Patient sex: M
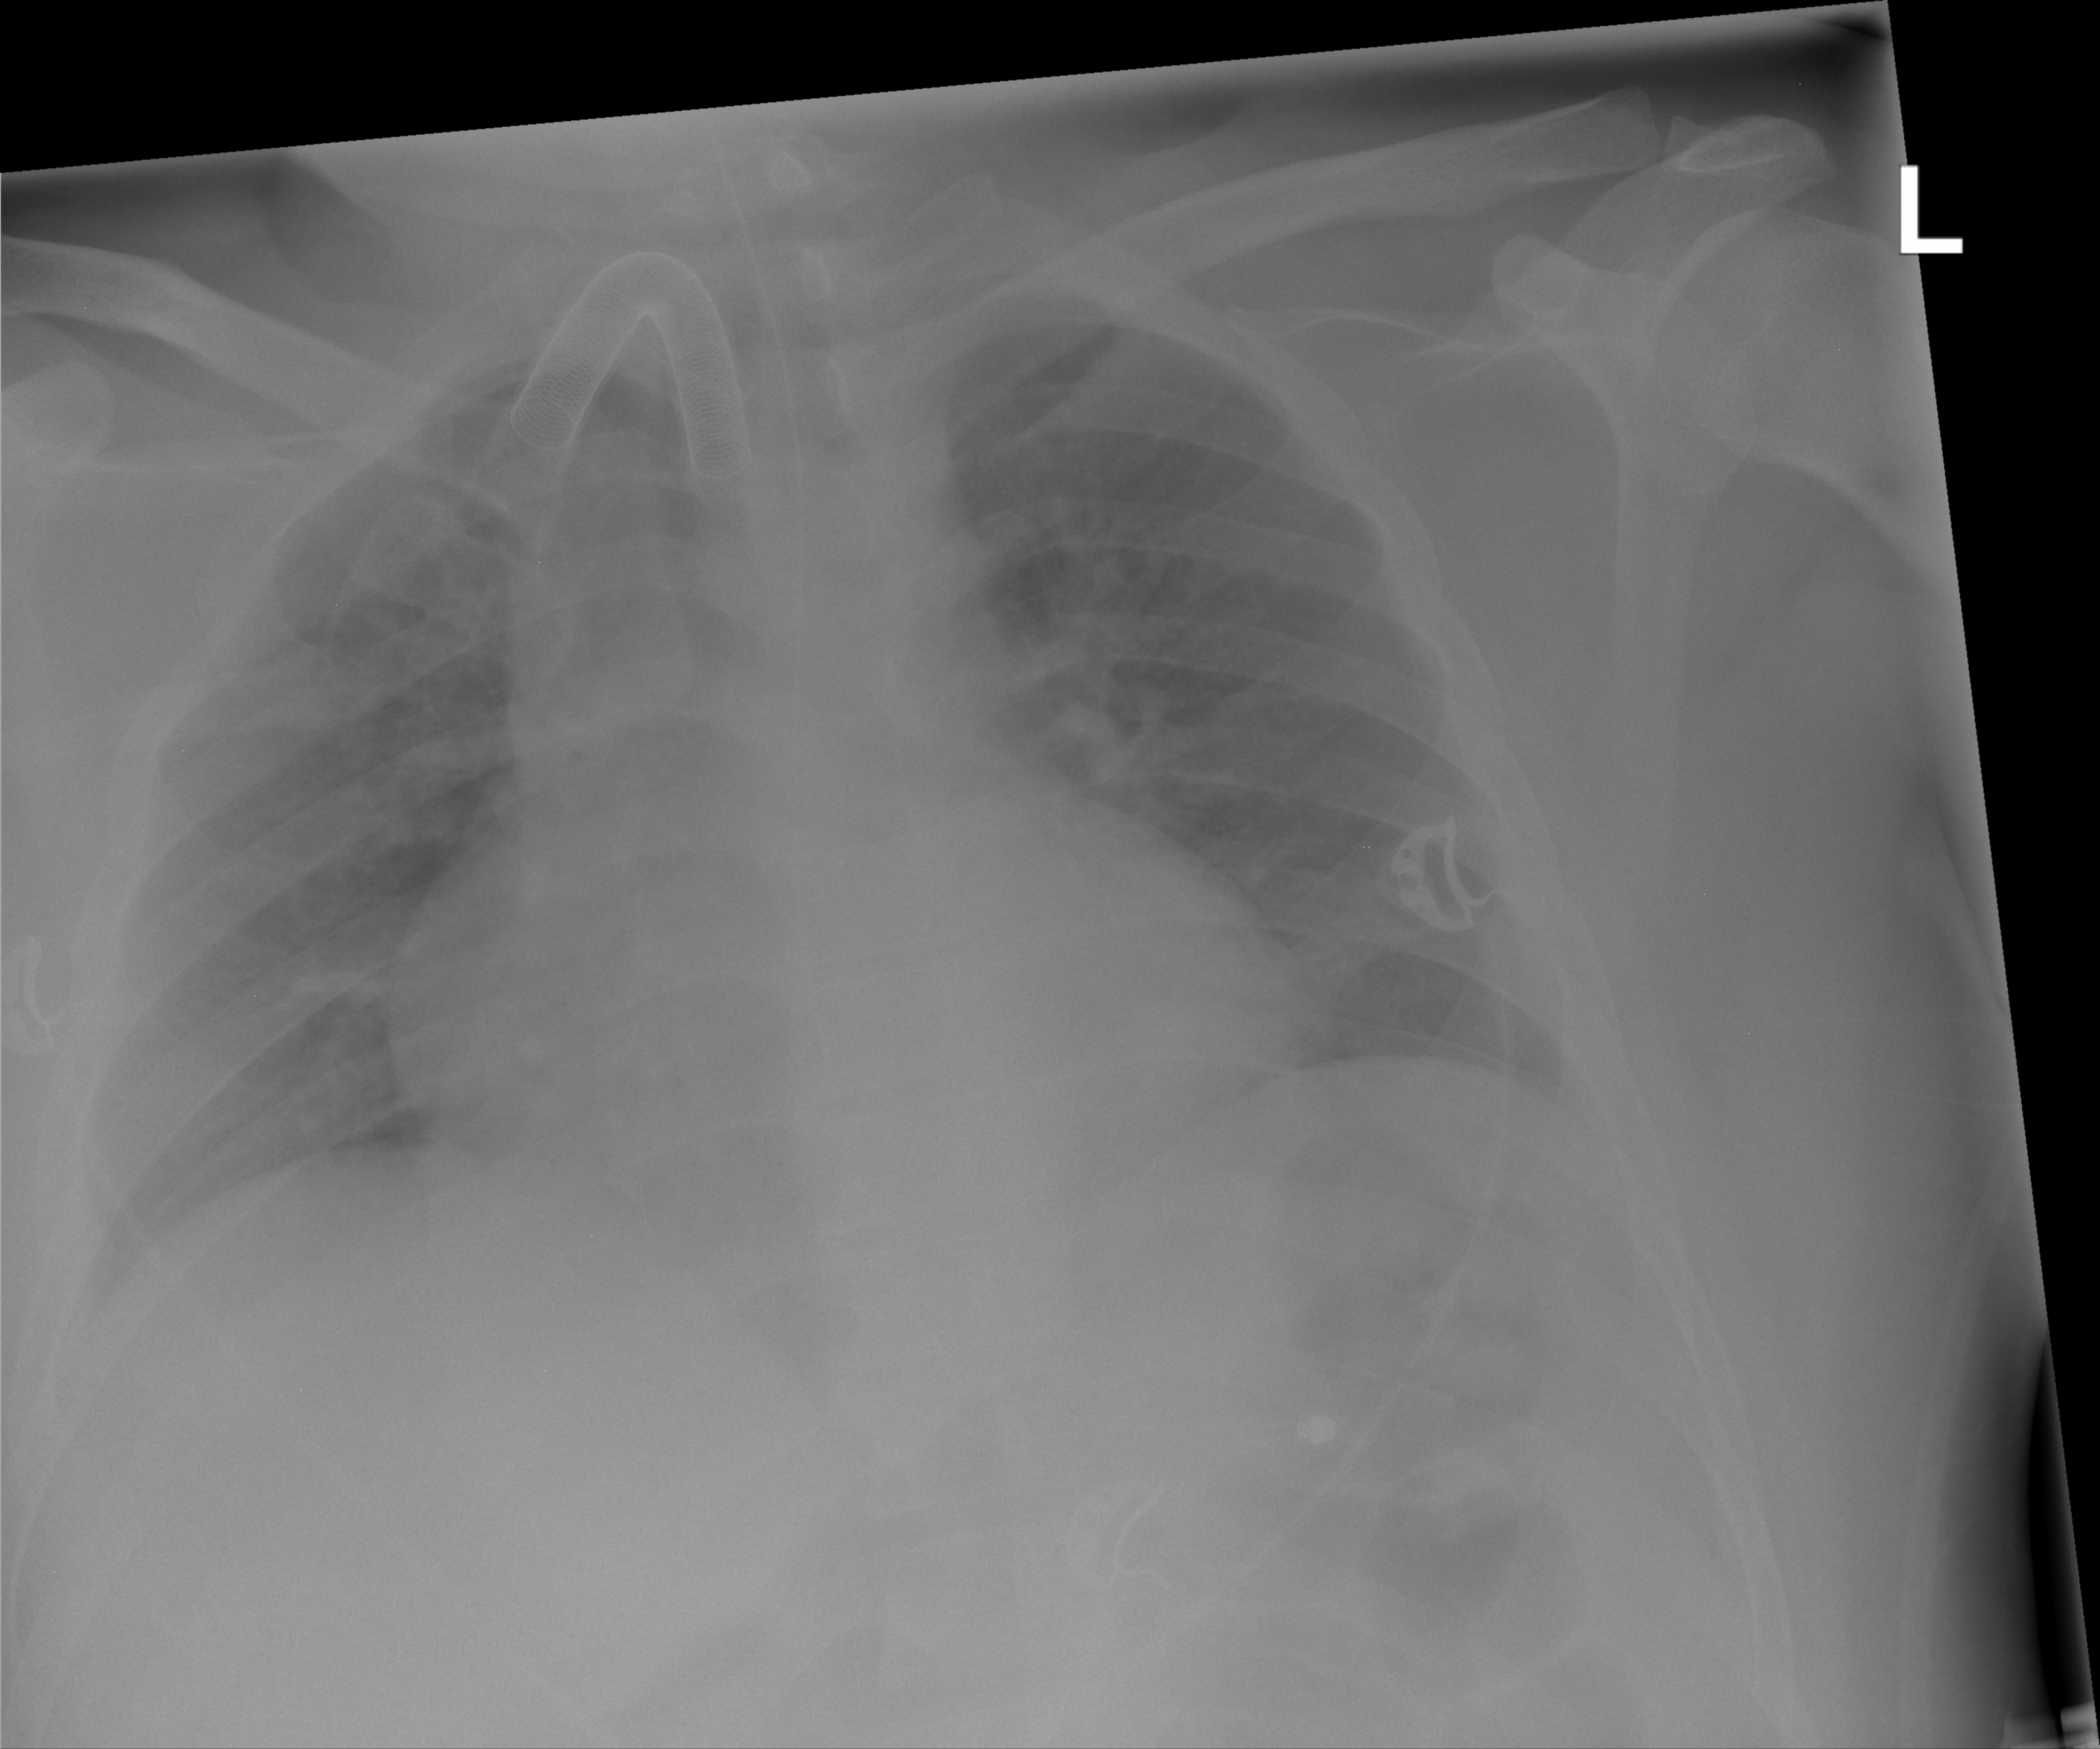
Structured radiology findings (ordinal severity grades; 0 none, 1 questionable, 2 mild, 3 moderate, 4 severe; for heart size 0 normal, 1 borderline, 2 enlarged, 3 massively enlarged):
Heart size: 2
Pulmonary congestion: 2
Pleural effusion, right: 0
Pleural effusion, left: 0
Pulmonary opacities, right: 0
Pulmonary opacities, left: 0
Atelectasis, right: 2
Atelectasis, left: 0